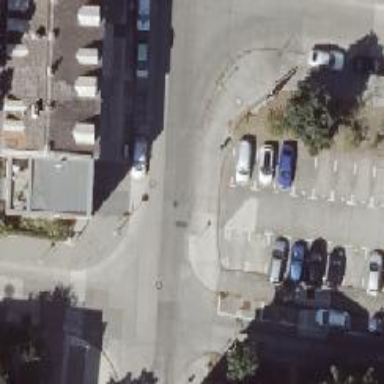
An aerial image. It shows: Concrete footway.